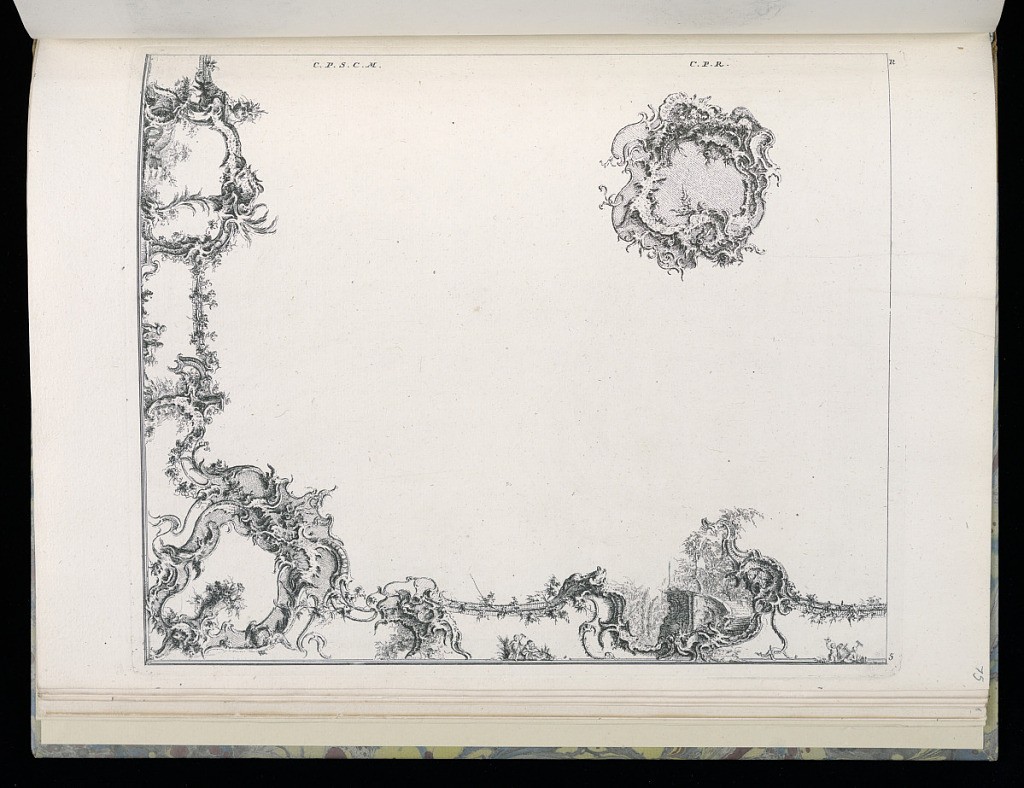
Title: Design for Ceiling Ornament
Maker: François de Cuvilliés the Elder, Belgian, 1695 - 1768
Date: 18th century
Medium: Engraving on paper
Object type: Bound print
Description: View of a quarter of a vaulted ceiling, the border decorated with ornamental cartouches in Rococo style, the largest cartouche at lower left, with a vase of flowers at its base. Along left edge, two winged putti sit beneath a canopy of flowers. Within a cartouche, a partial view of architectural structure at left, a palm at right. Along right edge, view of a curving exterior stair with trees in background.